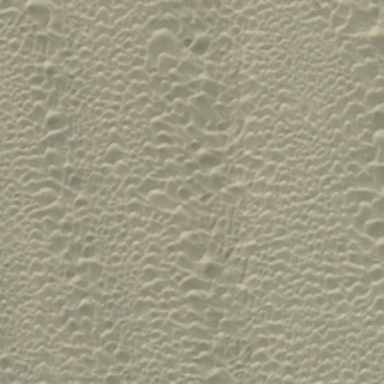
A piece of sand in the desert is like fish scale .